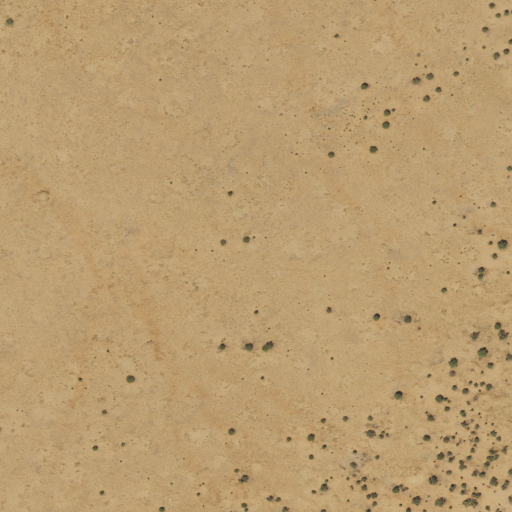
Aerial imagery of plain(s) in Utah named Goat Park containing only shrub